Interaction volume radius: 10 \u00c5
Interaction volume height: 10 \u00c5
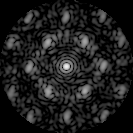
Disorder parameter: 0.4884